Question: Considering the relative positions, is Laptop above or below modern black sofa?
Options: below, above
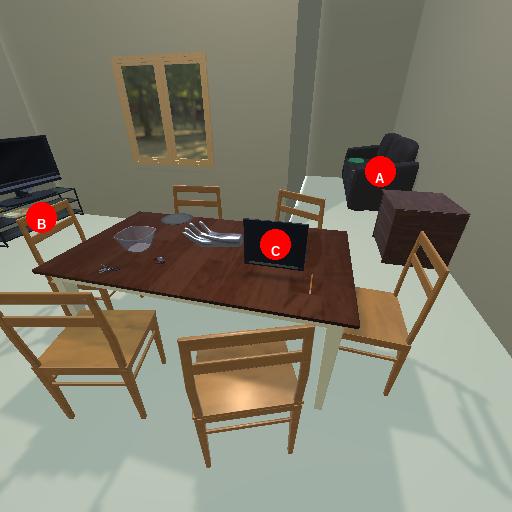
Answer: below